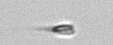
Label: Calciopappus